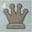
Piece: bQ